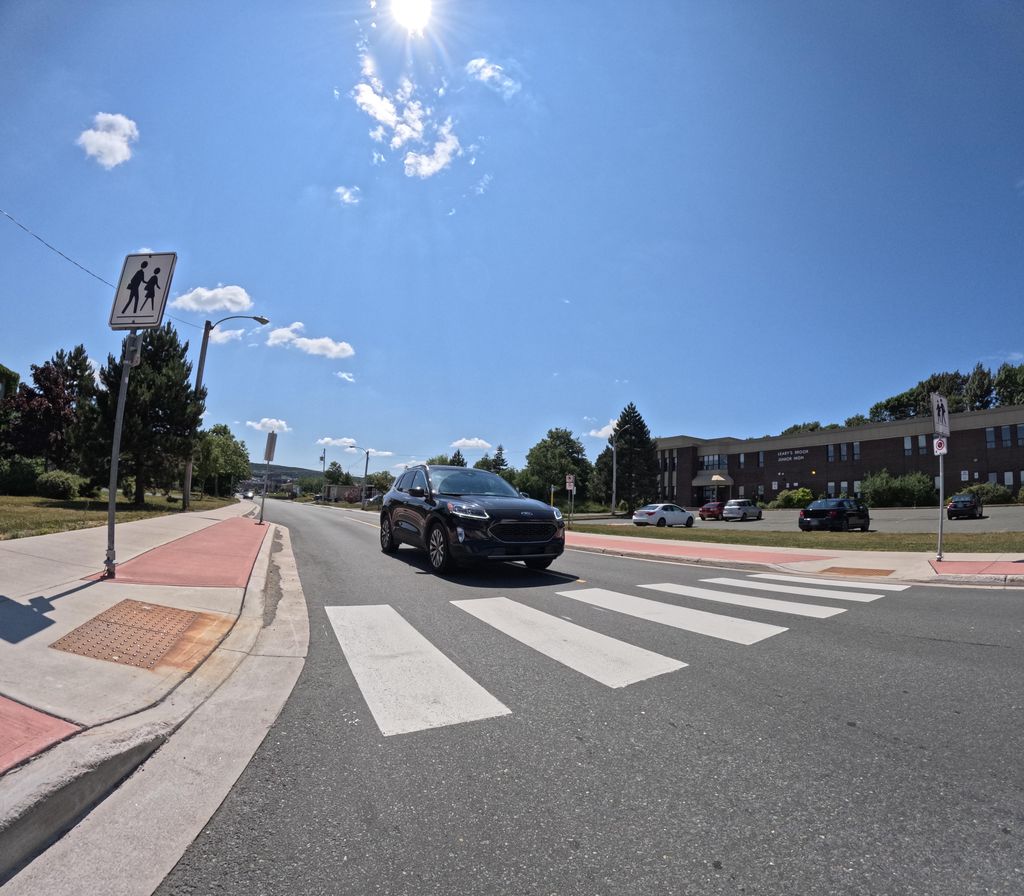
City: st_johns